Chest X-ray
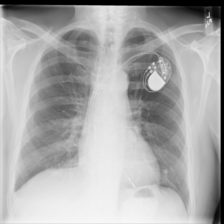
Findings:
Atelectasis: negative
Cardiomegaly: negative
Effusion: negative
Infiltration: negative
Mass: negative
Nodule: negative
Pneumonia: negative
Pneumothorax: negative
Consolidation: negative
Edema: negative
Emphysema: negative
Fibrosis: negative
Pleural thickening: negative
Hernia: negative